Question: What I have:
<URL>
The two repositories are in sync.

How we can make 'kayuri' repo containing a linear history of commits without any merges, and 'nponeccop' repo containing no commits at all (because they are all already in the upstream 'kayuri' repo?
My local repo was created by git 'clone' of 'nponeccop', and it has two remotes: 'origin' (that is 'nponeccop') and I added 'kayuri' later.
I want to reposition 'nponeccop' so it starts on the last commit of 'kayuri'
I have 'kayuri' and 'origin' listed as remotes:
'''
$ git remote -v
kayuri git://github.com/kayuri/HNC.git (fetch)
kayuri git://github.com/kayuri/HNC.git (push)
origin git@github.com:nponeccop/HNC.git (fetch)
origin git@github.com:nponeccop/HNC.git (push)
'''
Now if I do 'git rebase kayuri' I get an error:
'''
$ git rebase kayuri
fatal: Needed a single revision
invalid upstream kayuri
'''
There is only one 'master' branch in the local repo. What I'm doing wrong?
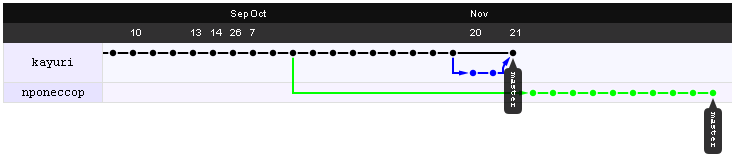
Answer: When you consider the history:

If 'nponeccop' contains commits already present on 'kayuri', then, when on repo 'nponeccop', a simple:
'''
git checkout master
git fetch kayuri
git rebase kayuri/master
git push -f origin master
'''
should be enough to replay only the delta on top of the remote named 'nponeccop' (ie you add 'nponeccop' as a remote for the repo 'kayuri').
Any common commit won't be replayed twice, and will simply be ignored.
Note that this will rewrite the history of commit in your own master branch, hence the 'push -f'. If you are several people working on the 'nponeccop' repo, that might be a problem for the other users.